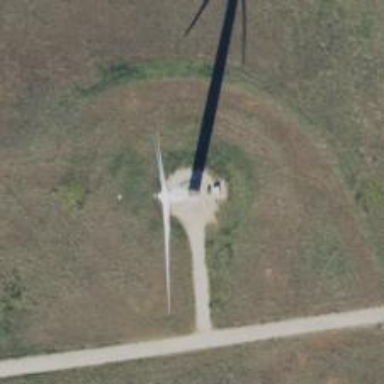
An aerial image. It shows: Wind power generator with horizontal axis wind turbine manufactured by Vestas.